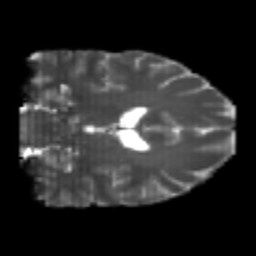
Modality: T2w
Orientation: coronal
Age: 23
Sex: male
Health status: healthy
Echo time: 0.074 s